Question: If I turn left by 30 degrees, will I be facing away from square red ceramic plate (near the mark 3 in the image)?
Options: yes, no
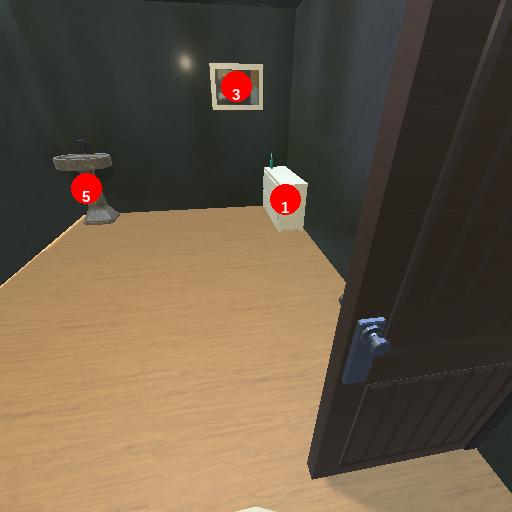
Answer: yes